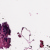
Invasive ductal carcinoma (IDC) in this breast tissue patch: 0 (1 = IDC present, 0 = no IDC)